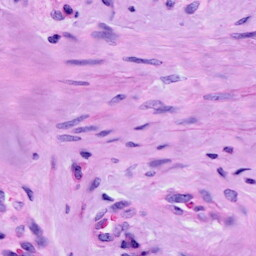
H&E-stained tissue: Cervix